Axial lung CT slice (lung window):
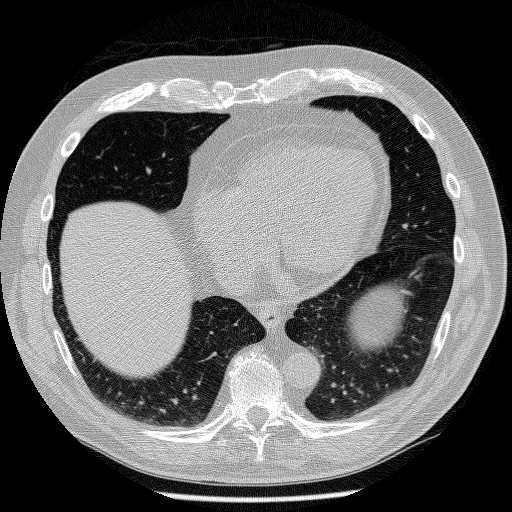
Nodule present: no